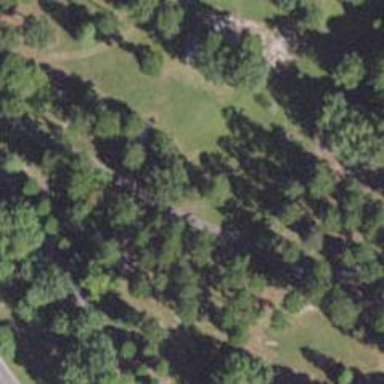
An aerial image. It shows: Disc golf tee area.